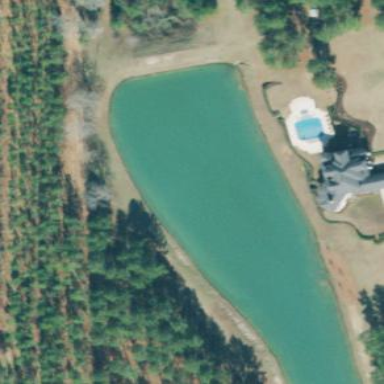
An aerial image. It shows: Serene pond surrounded by nature.